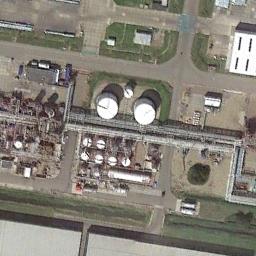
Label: storage_tank